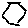
Label: hexagon